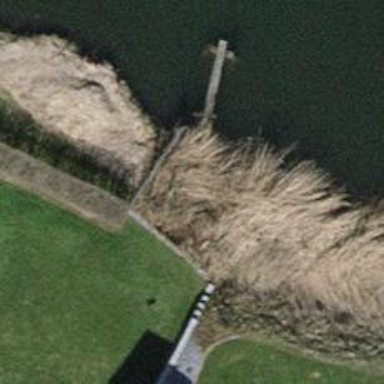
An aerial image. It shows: Path leading to bridge.